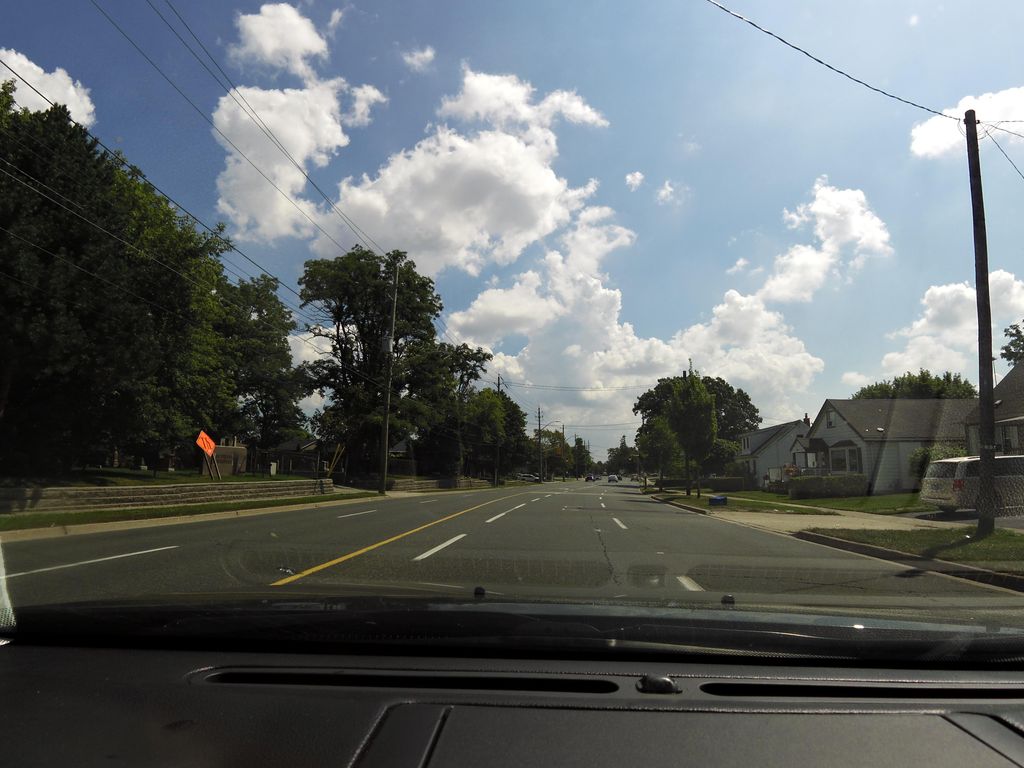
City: hamilton